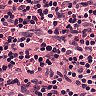
Metastatic tissue present: no